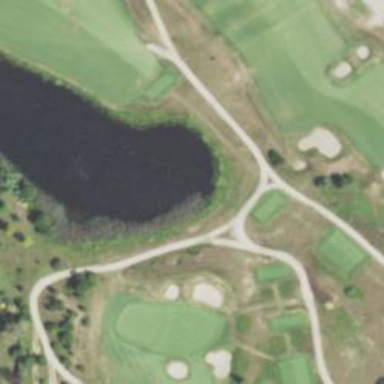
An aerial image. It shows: Path for both roads and golfers.